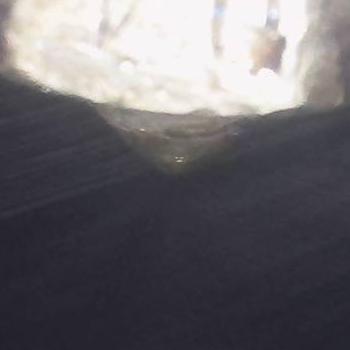
Flow rate: 42%